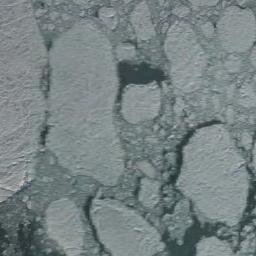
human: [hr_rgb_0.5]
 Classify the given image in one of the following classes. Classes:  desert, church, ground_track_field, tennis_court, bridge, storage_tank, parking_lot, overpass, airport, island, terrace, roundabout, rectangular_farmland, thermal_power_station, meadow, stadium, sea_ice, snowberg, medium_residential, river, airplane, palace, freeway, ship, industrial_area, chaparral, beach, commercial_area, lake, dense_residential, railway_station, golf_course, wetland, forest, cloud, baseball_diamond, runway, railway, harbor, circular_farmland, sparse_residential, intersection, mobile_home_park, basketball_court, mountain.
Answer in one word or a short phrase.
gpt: sea_ice